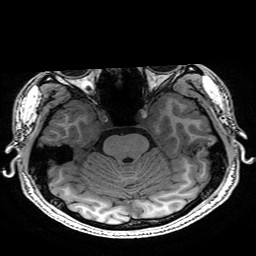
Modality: T1w
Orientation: coronal
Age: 20
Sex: male
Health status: healthy
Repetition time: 2.53 s
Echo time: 0.0034 s